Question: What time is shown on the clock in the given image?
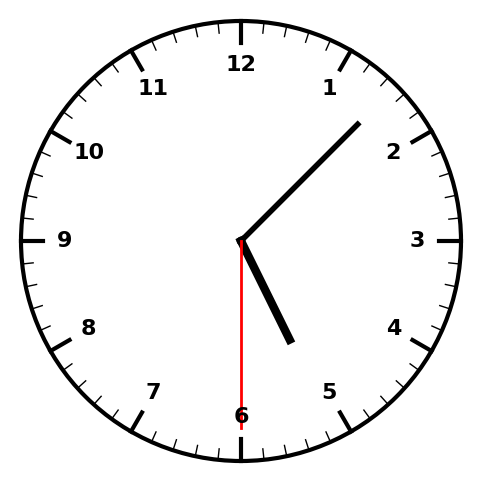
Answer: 05:07:30